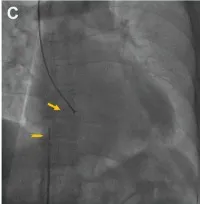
Multimodality images and intracardiac echocardiography-guided biopsy of cardiac tumors of Case2. (C) Catheter for intracardiac echocardiography (arrowhead) and cardiac bioptome(arrow).
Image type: radiology (x_ray)